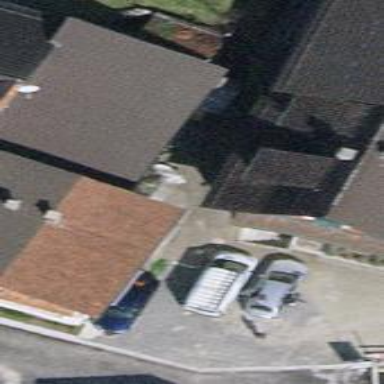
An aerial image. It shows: Terrace building.